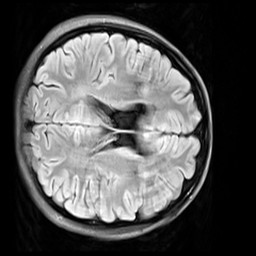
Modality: FLAIR
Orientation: axial
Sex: female
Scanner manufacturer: siemens
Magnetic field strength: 3 T
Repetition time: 10 s
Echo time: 0.09 s